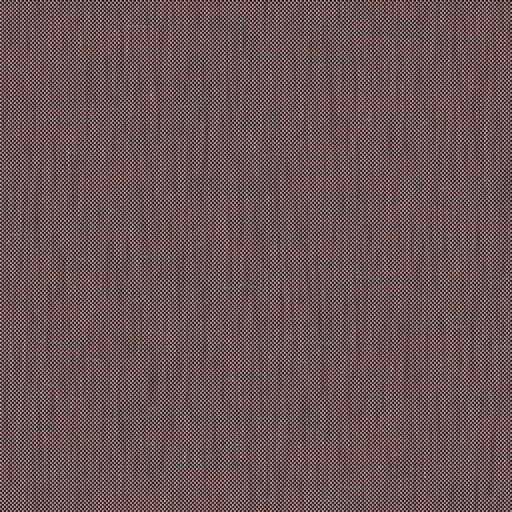
Tags: clean fabric smooth woven